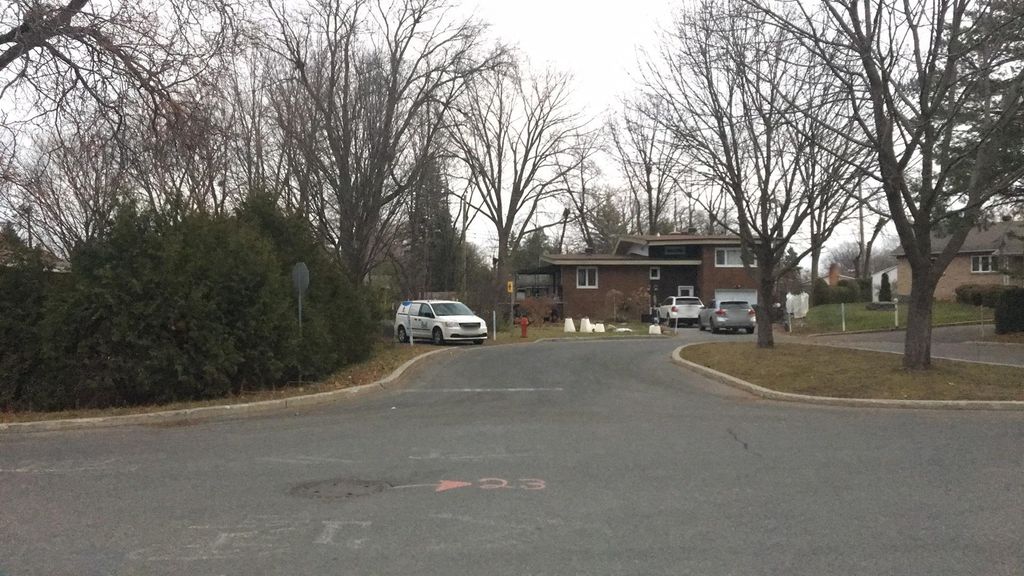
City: montreal